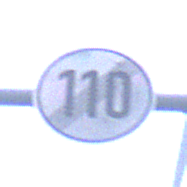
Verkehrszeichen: EndeGeschwindigkeit110
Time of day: SunriseSunset
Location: Outdoor (Urban)
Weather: Clear
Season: NotSpecified
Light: Natural